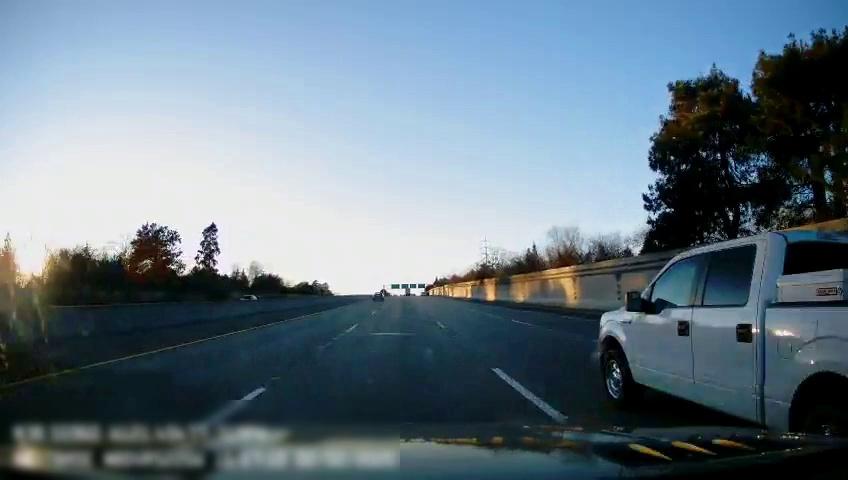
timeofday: Day
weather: Sunny
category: Drivable Space
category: Vehicles | Truck
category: Vehicles | Car
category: Vehicles | Car
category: Lanes | Alternate Lane
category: Lanes | Current Lane
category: Lanes | Current Lane
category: Lanes | Alternate Lane